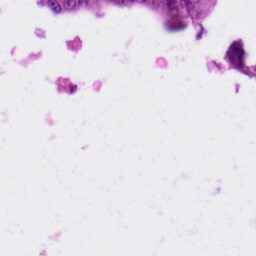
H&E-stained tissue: Skin